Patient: sex F, age 57
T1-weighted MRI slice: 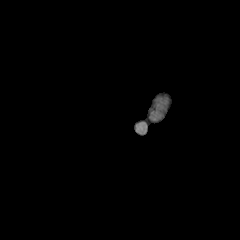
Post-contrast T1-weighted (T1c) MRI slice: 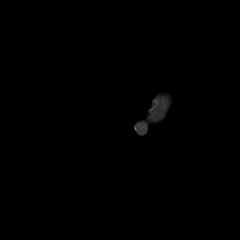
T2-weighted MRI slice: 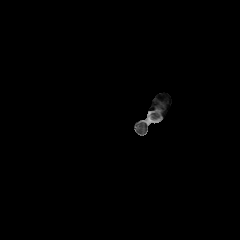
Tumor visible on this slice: no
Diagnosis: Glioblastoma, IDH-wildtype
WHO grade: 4